Question: I've a data frame corresponding to the sample below:
'''
df = data.frame(subject=c("Subject A", "Subject B", "Subject C", "Subject D"),id=c(1:4))
'''
I would like to transform this data frame to a list object that could be conveniently implemented in 'selectInput':
'''
selectInput("subject", "Subject",
choices = #my_new_list )
'''
'selectInput''id'
If I attempt to get my list via:
'''
df <- data.frame(lapply(df, as.character),
stringsAsFactors = FALSE)
df <- as.list(df)
'''
The 'selectInput' drop down menu shows all available options:

I'm only interested in listing subjects and passing the corresponding numerical values.
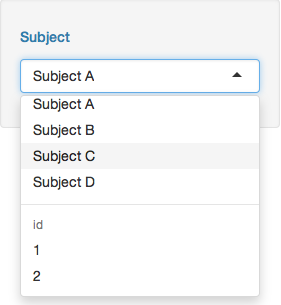
Answer: Use function 'split':
'''
my_new_list <- split(df$id, df$subject)
my_new_list
#$'Subject A'
#[1] 1
#$'Subject B'
#[1] 2
#$'Subject C'
#[1] 3
#$'Subject D'
#[1] 4
'''
Together with function 'with':
'''
my_new_list <- with(df, split(id, subject))
'''